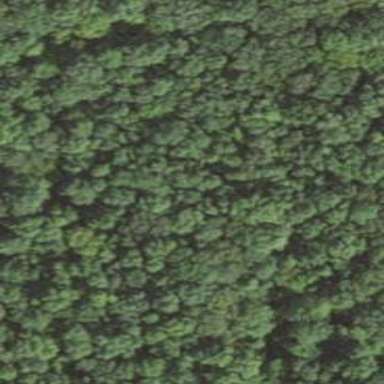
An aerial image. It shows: Nature reserve within woodland area.